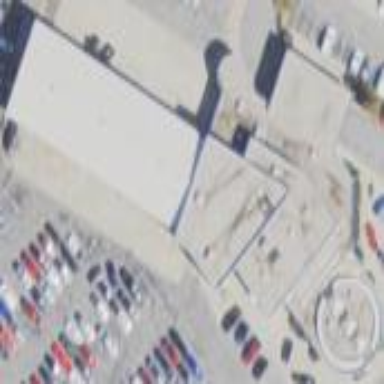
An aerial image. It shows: Commercial building housing car shop.